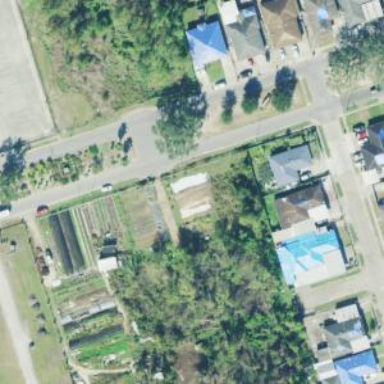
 leisure land intended for communal use."